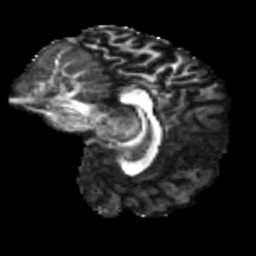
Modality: FA
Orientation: sagittal
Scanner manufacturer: siemens
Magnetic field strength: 3 T
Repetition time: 4 s
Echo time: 0.0594 s